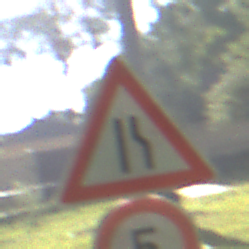
Verkehrszeichen: EinseitigVerengteFahrbahnRechts
Zusatzzeichen unten: Geschwindigkeit5
Umgebung: Outdoor, Nature
Tageszeit: MorningAfternoon
Wetter: Clear
Licht: Natural
Jahreszeit: NotSpecified
Kontrast: HighContrast